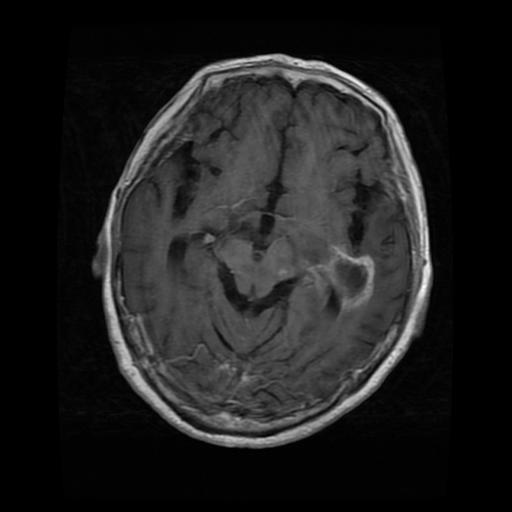
Label: glioma